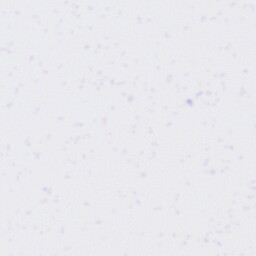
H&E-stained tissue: Liver